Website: walmart
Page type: account-selection
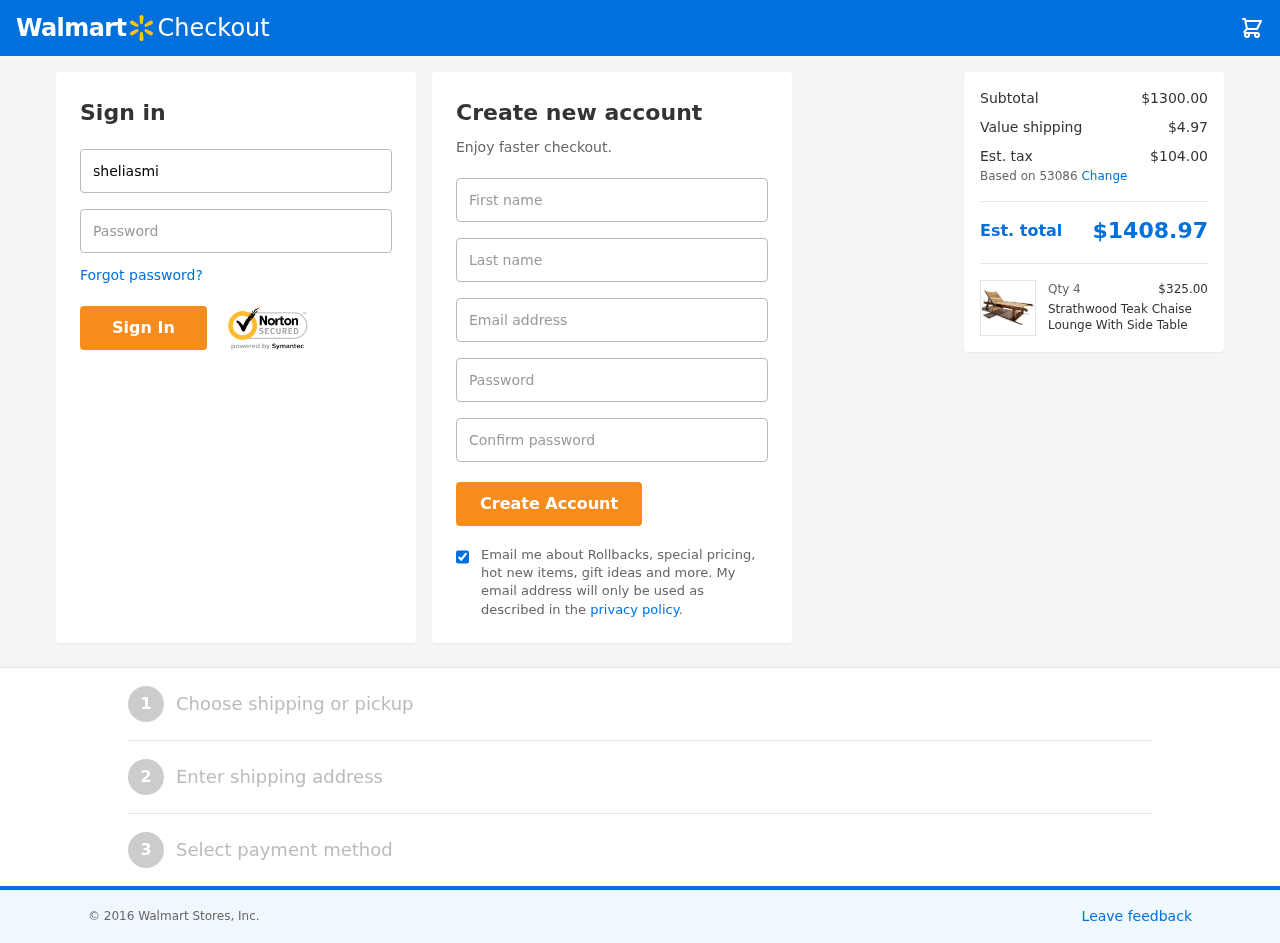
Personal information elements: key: PII_EMAIL
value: shelia_smith@hotmail.com
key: PII_FIRSTNAME
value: Shelia
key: PII_LASTNAME
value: Smith
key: PII_LOGIN_USERNAME
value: sheliasmith83
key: PII_POSTCODE
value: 53086
Product elements: key: PRODUCT1_NAME
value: Strathwood Teak Chaise Lounge With Side Table
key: PRODUCT1_PRICE
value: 325
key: PRODUCT1_QUANTITY
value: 4
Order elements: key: ORDER_SUBTOTAL
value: $1300.00
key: ORDER_SHIPPING_COST
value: $4.97
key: ORDER_TAX
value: $104.00
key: ORDER_TOTAL
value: $1408.97